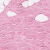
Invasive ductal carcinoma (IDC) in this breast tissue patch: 0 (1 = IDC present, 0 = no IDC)